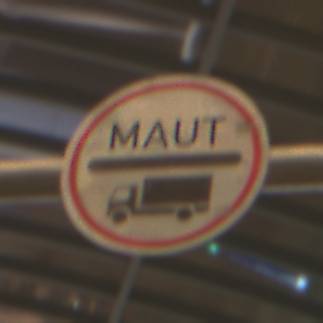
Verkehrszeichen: Mautpflicht
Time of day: NotSpecified
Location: Indoor (Urban)
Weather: NotSpecified
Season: NotSpecified
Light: Artificial